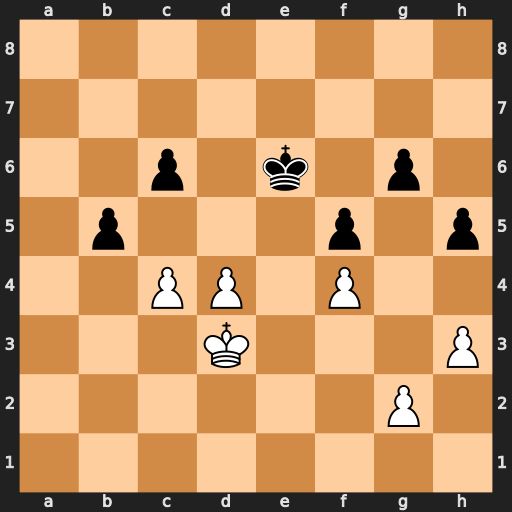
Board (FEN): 8/8/2p1k1p1/1p3p1p/2PP1P2/3K3P/6P1/8
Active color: w
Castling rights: -
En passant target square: -
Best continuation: d5+ Kd6 dxc6 bxc4+ Kxc4